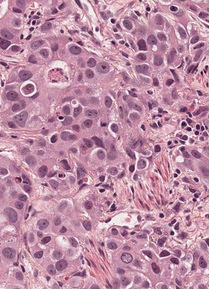
Tumor epithelial tissue: yes
Tumor-associated stroma tissue: yes
Normal tissue: no